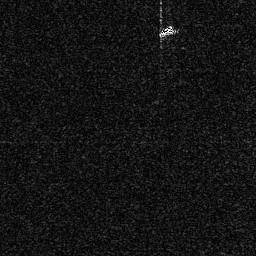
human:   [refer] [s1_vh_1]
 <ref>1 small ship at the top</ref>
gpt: <box>[[61, 8, 67, 14, 0]]</box>